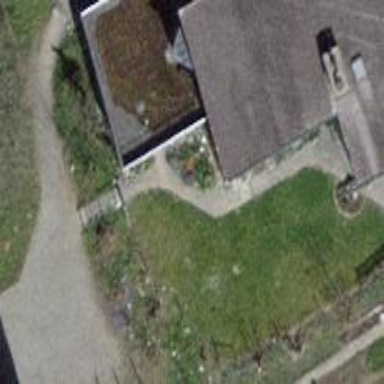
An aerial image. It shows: Flat-roofed building.